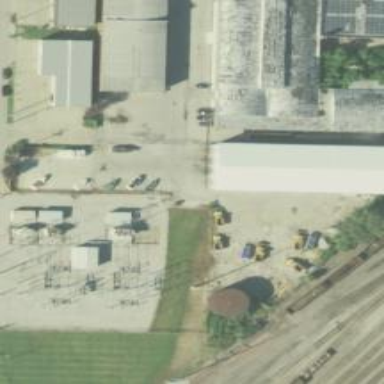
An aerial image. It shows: Distribution level power substation enclosed by fence.